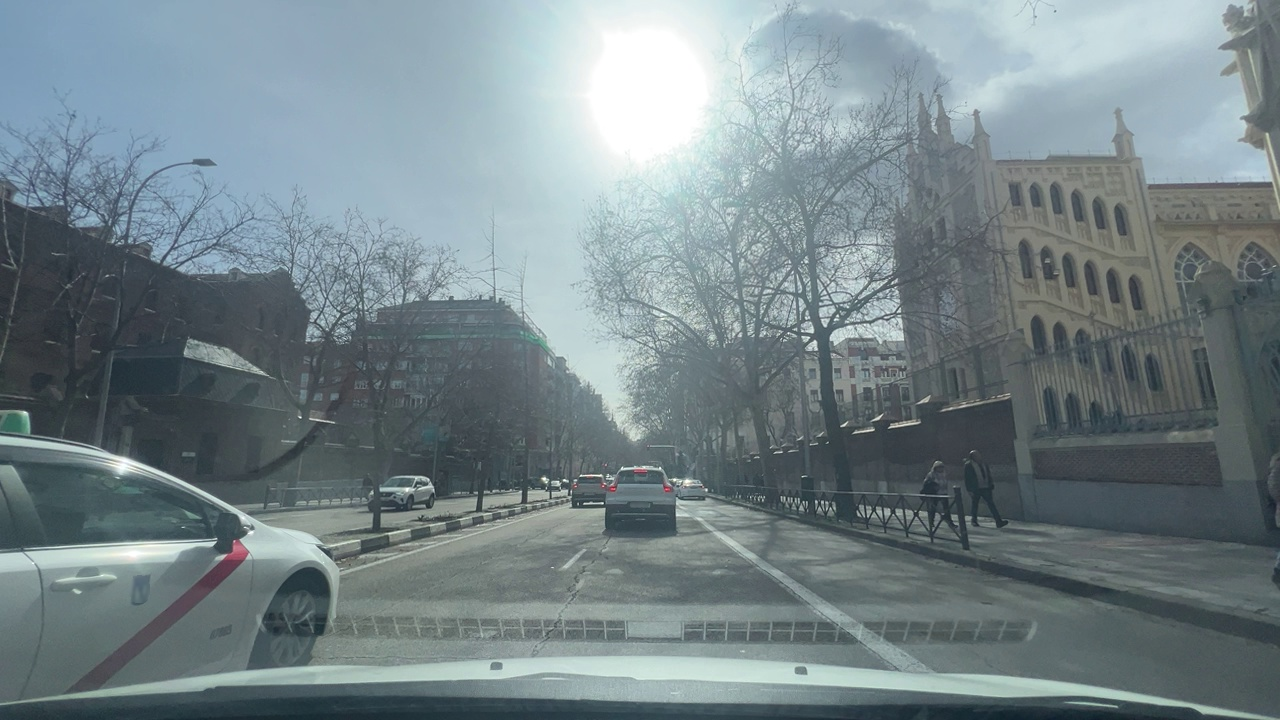
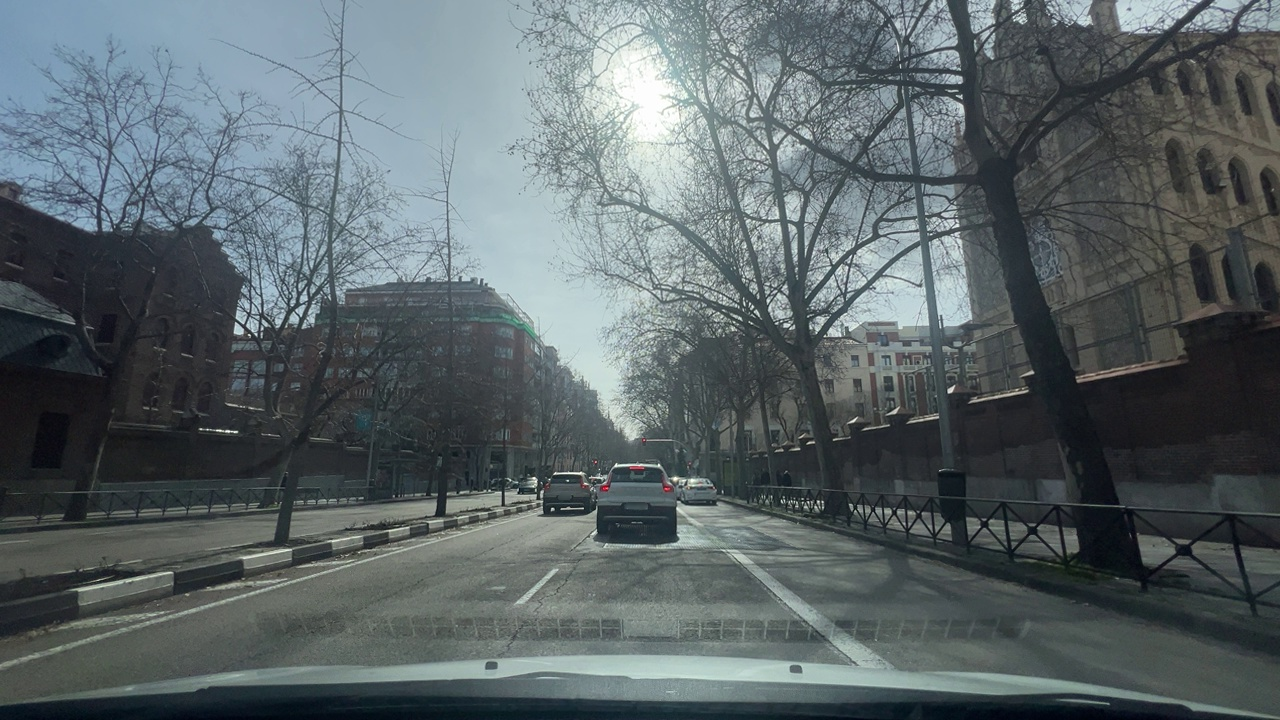
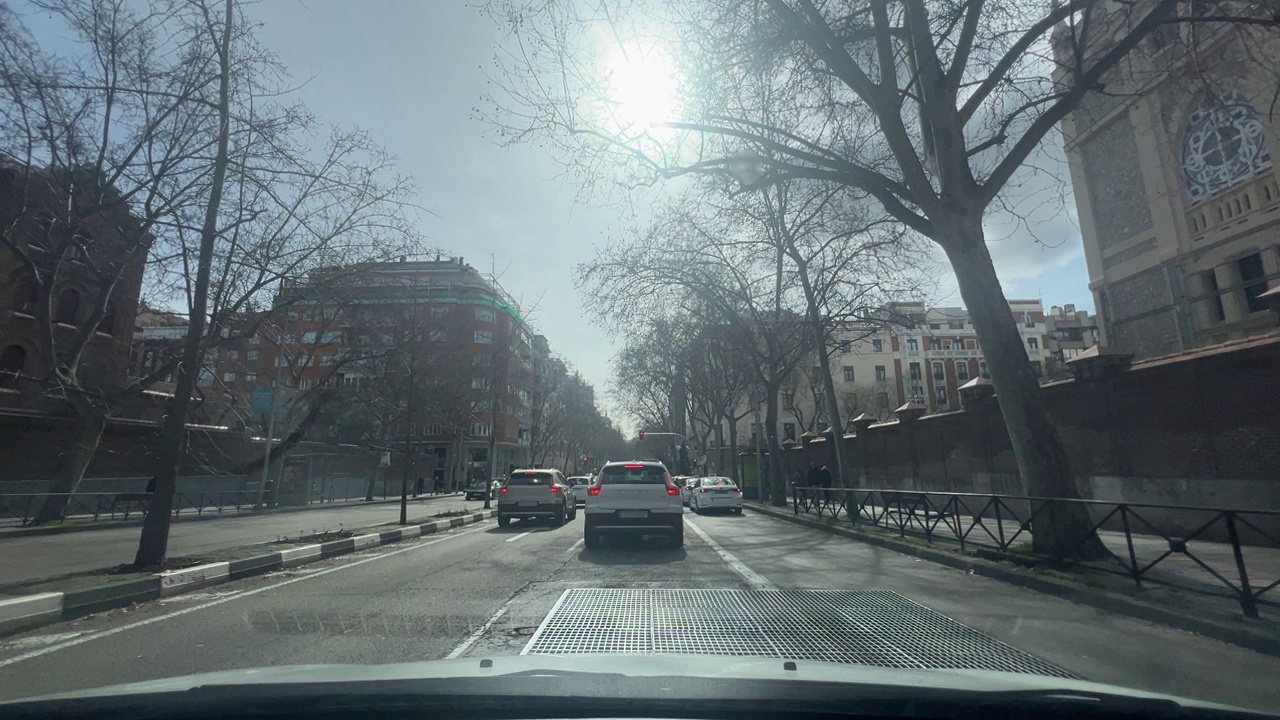
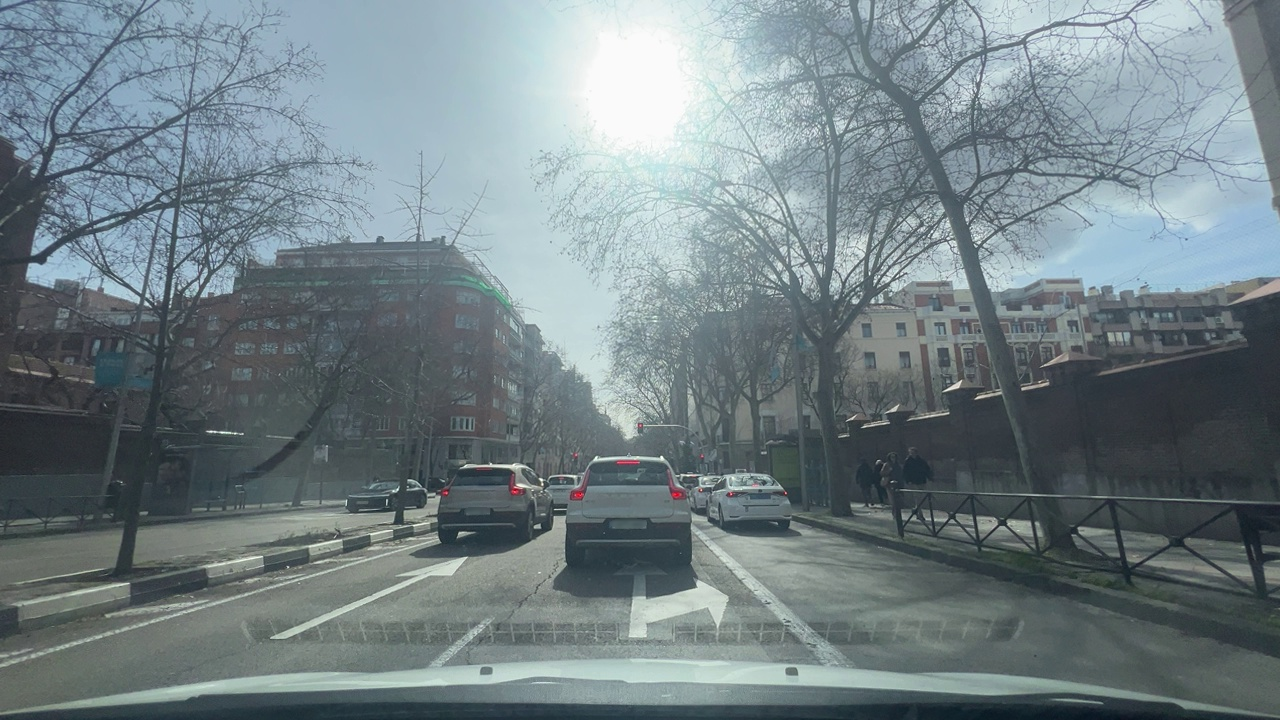
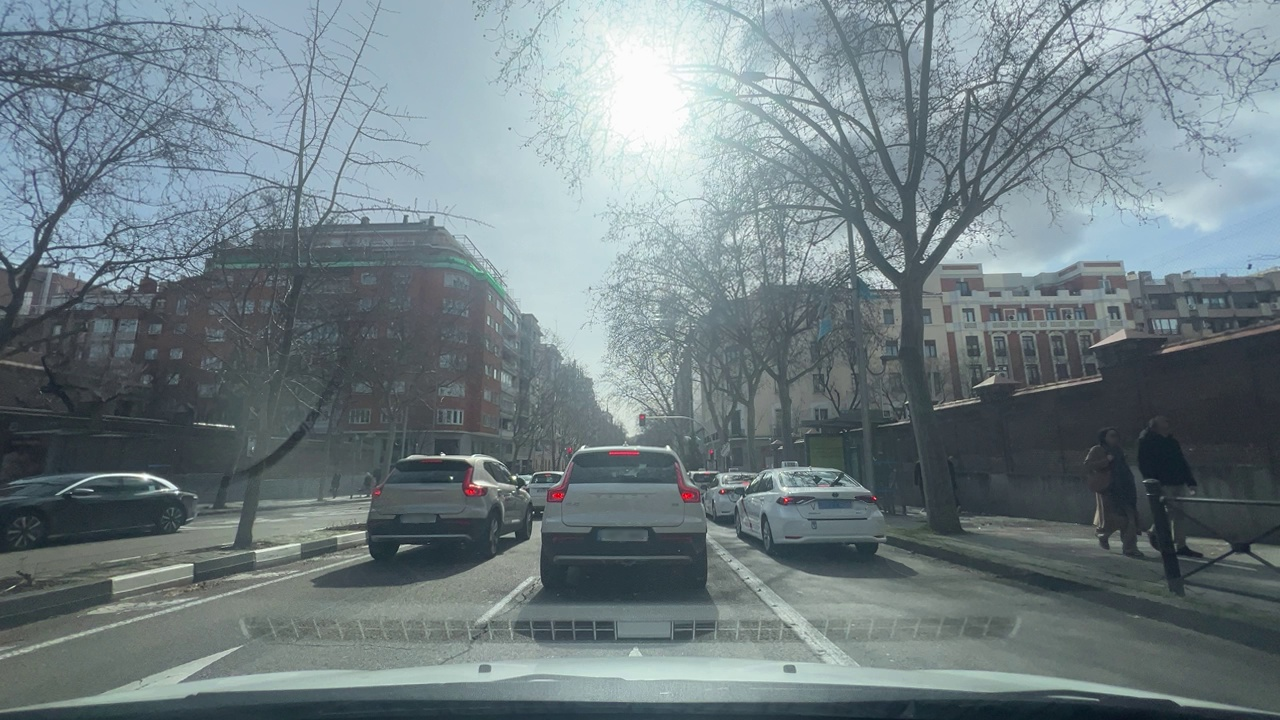
Situation: Traffic light
Question: Do you observe any red traffic light regulating the ego lane?
Answer: Yes
Reasoning: There is a red traffic light ahead og the ego lane in the distance

Situation: Traffic light
Question: What is the color of the traffic light regulating the ego lane?
Answer: Red
Reasoning: The traffic light facin ego vehicle is currently red

Situation: Traffic light
Question: Is the ego vehicle positioned in a dedicated right-turn lane before the traffic light?
Answer: No
Reasoning: The ego vehicle is in a normal lane of a urban road not in a right turn dedicated one

Situation: Traffic light
Question: Is the ego vehicle positioned in a dedicated left-turn lane before the traffic light?
Answer: No
Reasoning: The ego vehicle is in a normal lane of a urban road not in a left turn dedicated one

Situation: Traffic light
Question: Are multiple traffic lights regulating the ego direction of travel displaying different colors simultaneously?
Answer: No
Reasoning: There are 3 traffic lights regulating ego lane all of them in red at the time